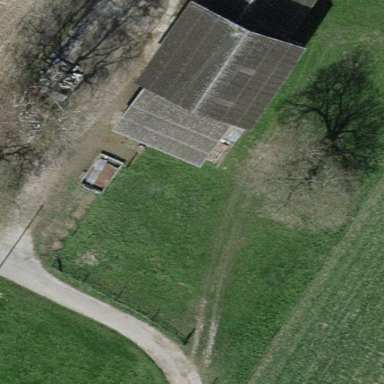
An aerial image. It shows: Farmyard area.